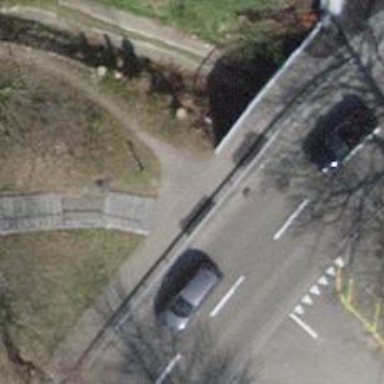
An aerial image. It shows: Asphalt sidewalk along the footway.